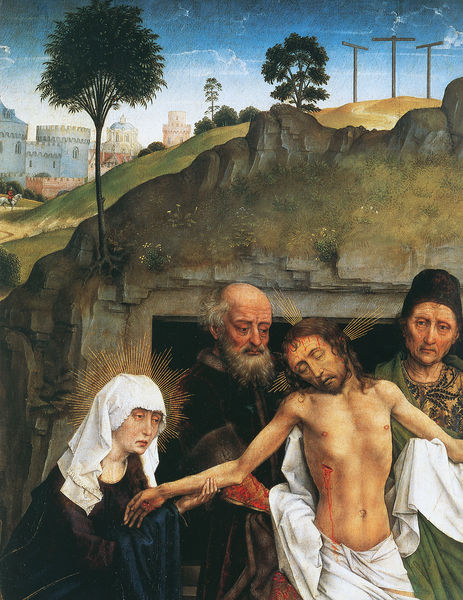
Titel: Die Grablegung
Künstler: Rogier van Weyden
Institution: Florenz, Uffizien
Schlagwörter: baum, berg, blau, felsen, himmel, mann, weiß, wolken, wunde, bäume, grün, stadt, männer, gebäude, gras, rot, tuch, wolke, stein, tod, tot, häuser, hügel, gold, mantel, höhle, pferd, reiter, ort, zinnen, blut, lendentuch, burg, kreuz, strahlen, kranz, heiligenschein, kreuze, nimbus, christus, grab, jesus, kreuzabnahme, kreuzigung, leichnam, stigma, grotte, heilige, jünger, maria, grabstätte, jerusalem, petrus, grablegung, auferstehung, golgatha, kalvarienberg